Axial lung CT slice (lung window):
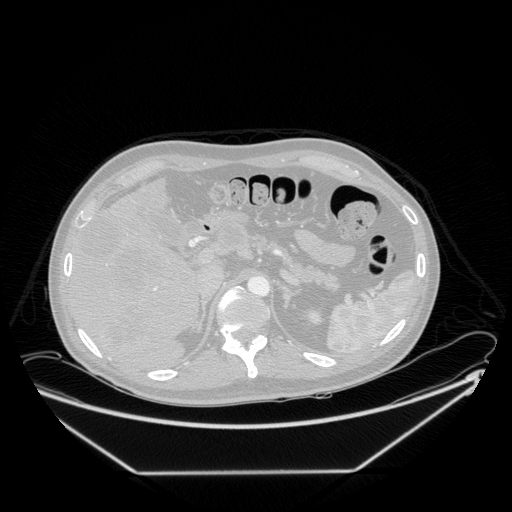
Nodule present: no